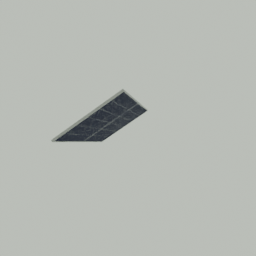
Label: electronics